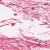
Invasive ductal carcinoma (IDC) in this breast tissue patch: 0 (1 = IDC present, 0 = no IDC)